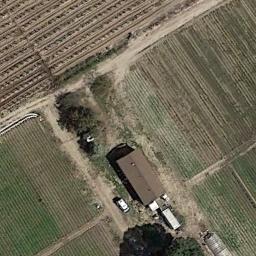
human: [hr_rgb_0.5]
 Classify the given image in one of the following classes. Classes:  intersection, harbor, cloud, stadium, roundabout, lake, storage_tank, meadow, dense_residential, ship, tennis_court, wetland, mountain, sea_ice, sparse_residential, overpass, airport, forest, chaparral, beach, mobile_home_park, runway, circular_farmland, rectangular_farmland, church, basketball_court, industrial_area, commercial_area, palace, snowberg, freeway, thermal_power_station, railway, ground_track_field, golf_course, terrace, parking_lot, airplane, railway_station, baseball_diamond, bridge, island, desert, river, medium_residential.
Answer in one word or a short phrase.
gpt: sparse_residential